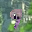
Label: 9